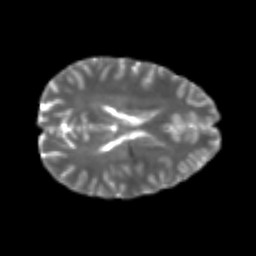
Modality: T2w
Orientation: axial
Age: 22
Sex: male
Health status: healthy
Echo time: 0.074 s